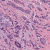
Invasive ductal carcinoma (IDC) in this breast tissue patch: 1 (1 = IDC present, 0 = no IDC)